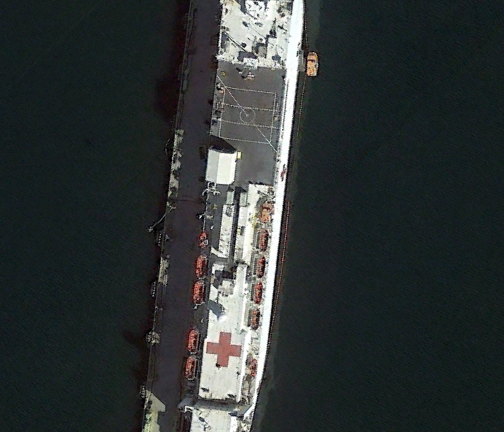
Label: Medical_ship